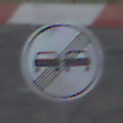
Verkehrszeichen: EndeUeberholverbot
Umgebung: Outdoor, RoadRail
Tageszeit: MorningAfternoon
Wetter: PartlyCloudy
Licht: Natural
Jahreszeit: NotSpecified
Kontrast: LowContrast